Question: I would like to generate a 2D tile map with biomes (let's say : Desert, Grass, Snow).
I had a few ideas of algorithms, like putting a few random tiles and then trying to expand, but I have absolutely no idea on how to determine when to expand and when not to. (the tries I've made always end with an infinite recursion)
The result I'm looking for is something like that : (with less biomes)

Is there a simple way to do that?
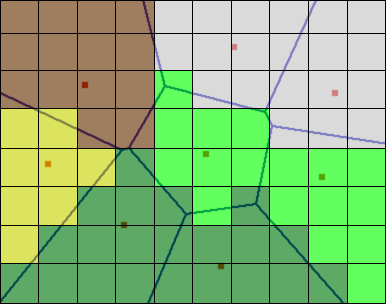
Answer: I tested your problem with a real simple algorithm:
1. randomly set points with a biome type on your field
2. walk over the complete field and set the biome type to the nearest point
example result (X marks the biome point from step 1):
'''
% % % % % % % % % % % % % % % % % % I I I I I I I I I I I I I I
% % % % % % % % % % % % % % % % % I I I I I I I I I I I I I I I
% % % % % % % % % % % % % % % % I I I I I I I I I I I I I I I I
% % % % % % % % % % % % % % % % I I I I I I I I I I I I I I I I
% % % % % % % % % % % % % % % I I I I I I I I I I I I I I I I I
% % % % % X % % % % % % % % I I I I I I I I I I I I I I I I I I
% % % % % % % % % % % % % % I I I I I I I I I I I I I I I I I I
% % % % % % % % % % % % % I I I I I I I I I I I I I I I I I I I
O O O O O O O O O O O O O I I I I I I I I I I I I I I I I I I I
O O O O O O O O O O O O O I I I I I I I I I I I I I I I I I I I
O O O O O X O O O O O O I I I I I I I I I I I I I I I I I I I I
O O O O O O O O O O O O I I I I I I I I I I I I I I I I I I I I
O O O O O O O O O O O O I I I I I I I I I I I I I I I I I I I I
O O O O O O O O O O O O I I I I I I X I I I I I I I I I I I I I
O O O O O O O O O O O I I I I I I I I I I I I I I I I I I I I +
O O O O O O O O O O O I I I I I I I I I I I I I I I I I I I + +
O O O O O O O O O O O I I I I I I I I I I I I I I I I I + + + +
O O O O O O O O O O O I I I I I I I I I I I I I I I I + + + + +
O O O O O O O O O O O I I I I I I I I I I I I I I + + + + + + +
O O O O O O O O O O I I I I I I I I I I I I I + + + + + + + + +
O O O O O O O O O O I I I I I I I I I I I I + + + + + + + + + +
O O O O O O O O O O I I I I I I I I I I + + + + + + + + + + + +
O O O O O O O O O O I I I I I I I I + + + + + + + + + + + + + +
O O O O O O O O O I I I I I I I I + + + + + + + + + + + + + + +
O O O O O O O O O I I I I I I + + + + + + + + + + + + + + + + +
O O O O O O O O O I I I I I + + + + + + + + + + + + + + + + + +
O O O O O O O O O I I I + + + + + + + + + + + + + + X + + + + +
O O O O O O O O I I + + + + + + + + + + + + + + + + + + + + + +
O O O O O O O O I + + + + + + + + + + + + + + + + + + + + + + +
O O O O O O O O + + + + + + + + + + + + + + + + + + + + + + + +
O O O O O O O + + + + + + + + + + + + + + + + + + + + + + + + +
O O O O O O + + + + + + + + + + + + + + + + + + + + + + + + + +
'''
I used Java for the solution but it shouldn't be to hard to convert it to C/C++
'''
// a simple 'struct' to hold some vars
class BiomeInfo {
char type;
int x;
int y;
}
'''
next we set up some points. You can add random to this task and also add any type multiple times
'''
char[][] field = new field[32][32];
biomeInfo[0].type = '#';
biomeInfo[0].x = 5;
biomeInfo[0].y = 5;
biomeInfo[1].type = 'O';
biomeInfo[1].x = 10;
biomeInfo[1].y = 5;
biomeInfo[2].type = 'I';
biomeInfo[2].x = 13;
biomeInfo[2].y = 18;
biomeInfo[3].type = '+';
biomeInfo[3].x = 26;
biomeInfo[3].y = 26;
'''
next: walk over the field
'''
for (int i = 0; i < field.length; i++) {
for (int j = 0; j < field[0].length; j++) {
char nearest = '.'; // value here doesn't matter
int dist = Integer.MAX_VALUE; // select a big number
// walk over each biomeInfo
for (int z = 0; z < biomeInfo.length; z++) {
// calculate the difference in x and y direction
int xdiff = biomeInfo[z].x - i;
int ydiff = biomeInfo[z].y - j;
// calculate euclidean distance, sqrt is not needed
// because we only compare and do not need the real value
int cdist = xdiff*xdiff + ydiff*ydiff;
// is the current distance smaller than the old distance?
// if yes, take this biome
if (cdist < dist) {
nearest = biomeInfo[z].type;
dist = cdist;
}
}
// set the field to the nearest biome
field[i][j] = nearest;
// you can mark the biome point with this code
// if (dist == 0) {
// field[i][j] = 'X';
// }
}
}
'''
and finally print field:
'''
for (int i = 0; i < field.length; i++) {
for (int j = 0; j < field[0].length; j++) {
System.out.printf("%c ", field[i][j]);
}
System.out.printf("%n"); // %n means newline
}
System.out.printf("%n");
'''